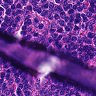
Metastatic tissue present: no